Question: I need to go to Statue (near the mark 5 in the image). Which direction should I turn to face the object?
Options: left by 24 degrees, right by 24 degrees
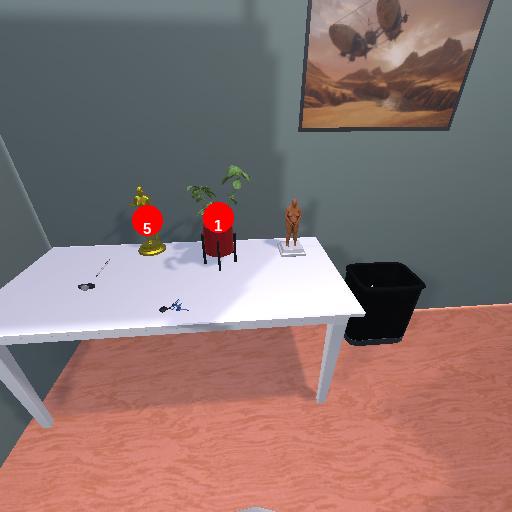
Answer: left by 24 degrees